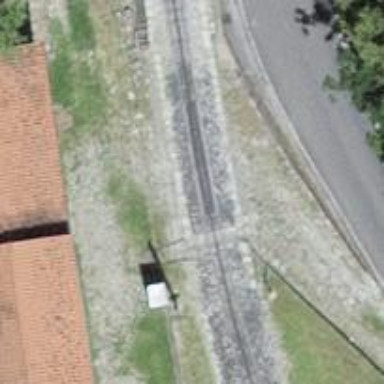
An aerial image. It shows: Crossing for the railway.